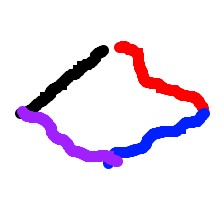
Shape: rhombus